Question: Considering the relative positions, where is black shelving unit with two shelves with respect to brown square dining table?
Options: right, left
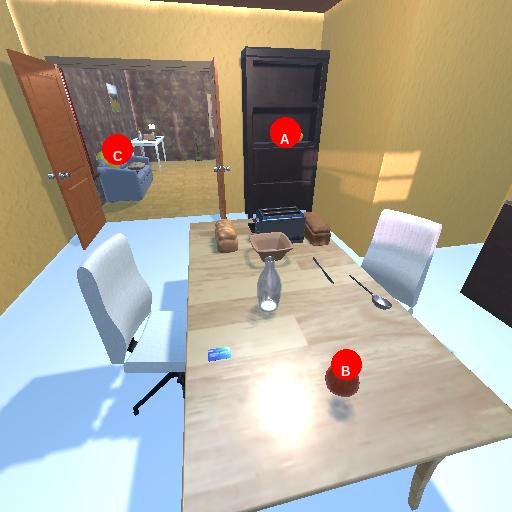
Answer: right